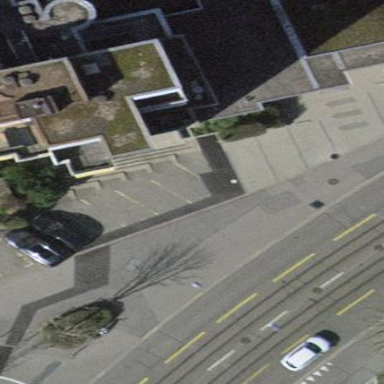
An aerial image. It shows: Street side parking area.